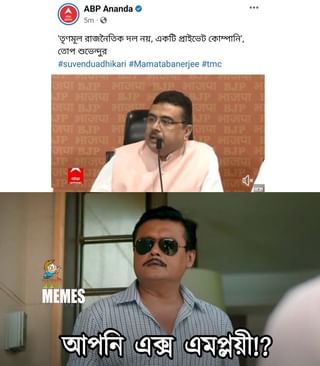
Text: তৃণমূল রাজনৈতিক দল নয় একটি প্রাইভেট কোম্পানি', তোপ শুভেন্দুর আপনি এক্স এমপ্লয়ী?
Label: Hate
Hate category: Political
Targeted group: Organization